Question: What is the value of this measurement?
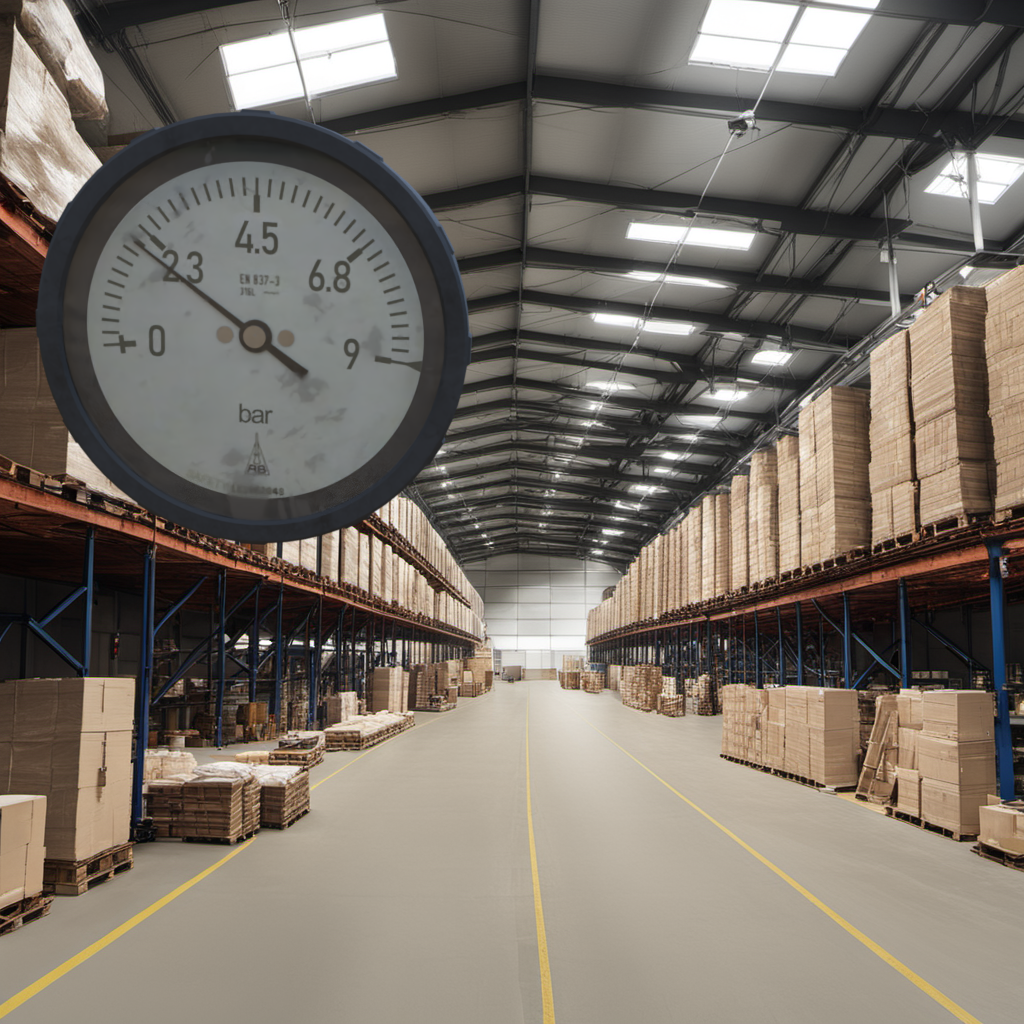
Answer: The result is 2.05
Question: What is the reading range of the measurement in the image?
Answer: The range is from 0 to 9
Question: What is the minimum and maximum reading range of this measurement?
Answer: The minimum value is 0 and the maximum value is 9